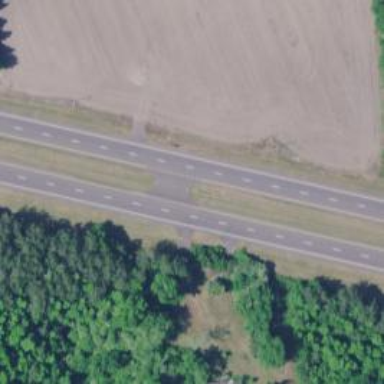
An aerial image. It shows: Trunk highway.